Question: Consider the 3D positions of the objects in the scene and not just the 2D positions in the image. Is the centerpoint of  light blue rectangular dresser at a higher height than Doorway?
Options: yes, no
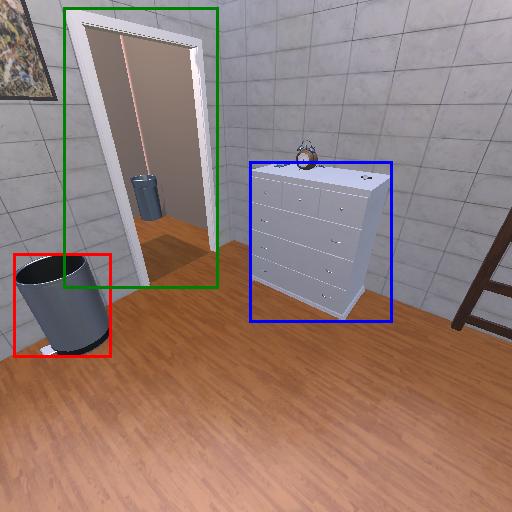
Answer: yes